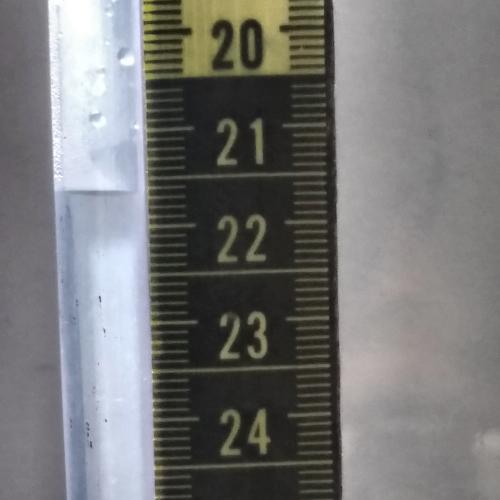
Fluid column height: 21.6 cm